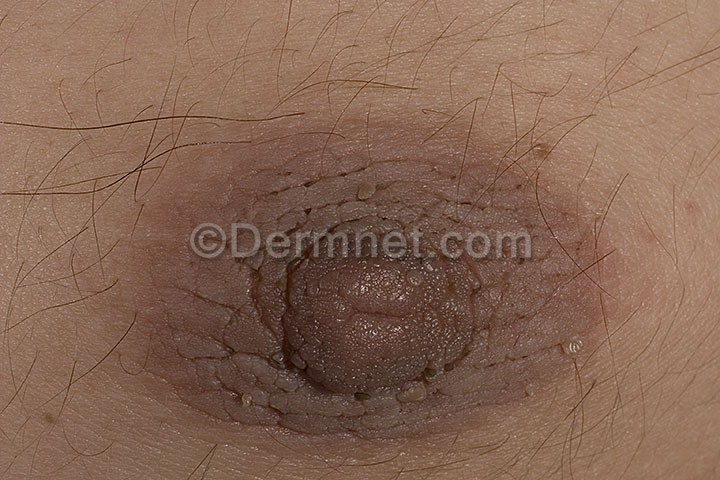
Disease: Systemic Disease